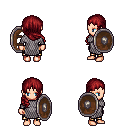
a pixel art fantasy rpg character, female body template, human, light skin, chain mail, gold greaves, brunette right-swept hairstyle, shield, four views (front, back, left, right), 2x2 character sprite sheet, small pixel art, hard edges, no anti-aliasing